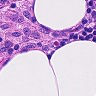
Metastatic tissue present: no